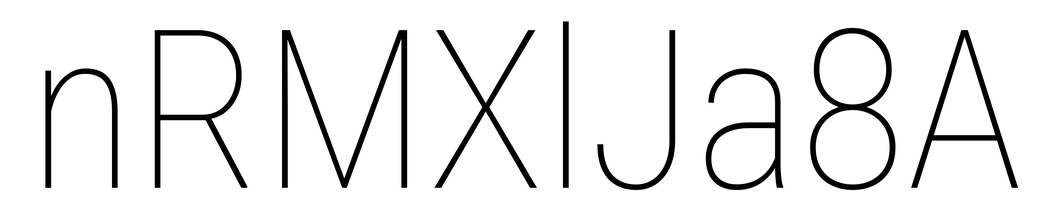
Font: Roboto_Condensed_Thin